Question: I am having issues when running my script after the most recent API update. I had some issues that I was able to fix with some help from around here but now I am having a get by ID issue. I am unsure of where it is coming from because I have a few things that get by ID. Any help? Here is my code if you want to run it and a picture of what the error looks like.
If you want to run it you need to have a folder called Templates and a document inside of there. Inside of the document just needs to be {A} for column A in your spreadsheet and it should still give you that error, thanks!

'''
function generateDocument(e) {
var template = DriveApp.getFileById(e.parameter.Templates);
Logger.log(template.getName());
var Sheet = SpreadsheetApp.getActiveSpreadsheet();
var row = Number(e.parameter.row) //+1; // Remove the // in this line next to the +1 to skip headers
Logger.log(row);
var currentFID = e.parameter.curFID;
Logger.log(currentFID);
var myDocID = template.makeCopy(Sheet.getRange('B' + row).getValue() + ' - ' + Sheet.getRange('E' + row).getValue() + ' - ' + Sheet.getRange('D' + row).getValue() + ' - ' + Sheet.getRange('X' + row).getValue()).getId();
var myDoc = DocumentApp.openById(myDocID);
var copyBody = myDoc.getActiveSection();
var Sheet = SpreadsheetApp.getActiveSpreadsheet();
//row--; // decrement row number to be in concordance with real row numbers in sheet
var myRow = SpreadsheetApp.getActiveSpreadsheet().getRange(row + ":" + row);
for (var i = 1; i < Sheet.getLastColumn() + 1; i++) {
var myCell = myRow.getCell(1, i);
copyBody.replaceText("{" + myCell.getA1Notation().replace(row, "") + "}", myCell.getValue());
}
myDoc.saveAndClose();
var destFolder = DriveApp.getFolderById(currentFID);
Logger.log(myDocID);
var doc = DriveApp.getFileById(myDocID); // get the document again but using DriveApp this time...
doc.addToFolder(destFolder); // add it to the desired folder
doc.removeFromFolder(DriveApp.getRootFolder()); // I did it step by step to be more easy to follow
var pdf = DriveApp.getFileById(myDocID).getAs("application/pdf");
destFolder.createFile(pdf); // this will create the pdf file in your folder
var app = UiApp.getActiveApplication();
app.close();
return app;
}
////////////////////////////////////////////////////////////////////////////////////////////////////////////////////////
function getTemplates() {
var doc = SpreadsheetApp.getActiveSpreadsheet();
var app = UiApp.createApplication().setTitle('Generate from template');
// Create a grid with 3 text boxes and corresponding labels
var grid = app.createGrid(5, 2);
grid.setWidget(0, 0, app.createLabel('Template name:'));
var list = app.createListBox();
list.setName('Templates');
grid.setWidget(0, 1, list);
var folders = DriveApp.getFoldersByName("Templates");
while (folders.hasNext())
{
var folder = folders.next();
Logger.log(folder.getName());
var allMyFilesByType = folder.getFilesByType(MimeType.GOOGLE_DOCS)
};
while (allMyFilesByType.hasNext())
{
var file = allMyFilesByType.next();
list.addItem(file.getName());
Logger.log(file.getName());
};
grid.setWidget(1, 0, app.createLabel('Row:'));
var row = app.createTextBox().setName('row');
row.setValue(SpreadsheetApp.getActiveSpreadsheet().getActiveRange().getRow());
grid.setWidget(1, 1, row);
var curFN = app.createTextBox().setText('MyDrive/').setName('curFN').setId('curFN').setWidth('400');
var curFID = app.createTextBox().setText(DriveApp.getRootFolder().getId()).setName('curFID').setId('curFID').setVisible(false);
var listF = app.createListBox().setName('listF').setId('listF').addItem('Please Select Folder', 'x');
grid.setText(2, 0, 'Type Path:').setWidget(2, 1, curFN).setText(3, 0, 'OR').setText(4, 0, 'Choose Path:').setWidget(4, 1, listF).setWidget(3, 1, curFID);
var folders = DriveApp.getRootFolder().getFolders();
while (folders.hasNext()) {
var folder = folders.next();
listF.addItem(folder.getName(),folder.getId())
};
var handlerF = app.createServerHandler('folderSelect').addCallbackElement(grid);
listF.addChangeHandler(handlerF);
var panel = app.createVerticalPanel();
panel.add(grid);
var button = app.createButton('Submit');
var handler = app.createServerClickHandler('generateDocument');
handler.addCallbackElement(grid);
button.addClickHandler(handler);
// Add the button to the panel and the panel to the application, then display the application app in the Spreadsheet doc
panel.add(button);
app.add(panel);
doc.show(app);
}
////////////////////////////////////////////////////////////////////////////////////////////////////////////////////////////
function folderSelect(e)
{
var app = UiApp.getActiveApplication();
var currentFN = e.parameter.curFN;
var currentFID = e.parameter.listF;
Logger.log(currentFID);
var listF = app.getElementById('listF');
var curFN = app.getElementById('curFN');
var curFID = app.getElementById('curFID');
if (currentFID == 'x') {
currentFID = DriveApp.getRootFolder().getId();
curFN.setText('MyDrive/')
};
var startFolder = DriveApp.getFolderById(currentFID);
var folders = startFolder.getFolders();
listF.clear().addItem('No More Sub Folders!', 'x').addItem('Go back to Root', 'x');
if (folders.length > 0) {
listF.clear();
listF.addItem('Select Sub Folder', 'x')
};
while (folders.hasNext()) {
var folder = folders.next();
listF.addItem(folder.getName(),folder.getId())
};
curFN.setText(currentFN + DriveApp.getFolderById(currentFID).getName() + '/');
if (currentFID == DriveApp.getRootFolder().getId()) {
curFN.setText('MyDrive/')
};
curFID.setText(currentFID);
return app;
}
////////////////////////////////////////////////////////////////////////////////////////////////////////////////////////////
function onOpen() {
var ss = SpreadsheetApp.getActiveSpreadsheet();
var menuEntries = [{
name: "Export Row to Document",
functionName: "getTemplates"
}];
ss.addMenu("Generate Documents Here!", menuEntries);
}
'''
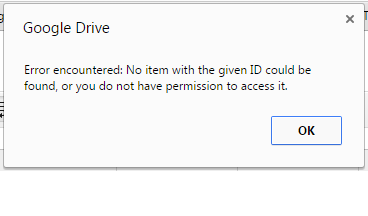
Answer: problem is in this statement
> var template = DriveApp.getFileById(e.parameter.Templates);
when you see the e.parameter.Templates name in logger it will be a file name. but DriveApp.getFileById will expect file id.
the above problem can be solved when you add file Id along with file name in
> list.addItem(file.getName(),file.getId());
of getTemplates() method.
here is working code
'''
function generateDocument(e)
{
//Logger.log(DriveApp.getFilesByName(e.parameter.Templates).);
//SpreadsheetApp.getUi().alert(e.parameter.Templates);
var template = DriveApp.getFileById(e.parameter.Templates);
//Logger.log(e.parameter.Templates.getId());
var Sheet = SpreadsheetApp.getActiveSpreadsheet();
var row = Number(e.parameter.row) //+1; // Remove the // in this line next to the +1 to skip headers
Logger.log(row);
var currentFID = e.parameter.listF;
Logger.log(currentFID);
var myDocID = template.makeCopy(Sheet.getRange('B' + row).getValue() + ' - ' + Sheet.getRange('E' + row).getValue() + ' - ' + Sheet.getRange('D' + row).getValue() + ' - ' + Sheet.getRange('X' + row).getValue()).getId();
var myDoc = DocumentApp.openById(myDocID);
var copyBody = myDoc.getActiveSection();
var Sheet = SpreadsheetApp.getActiveSpreadsheet();
//row--; // decrement row number to be in concordance with real row numbers in sheet
var myRow = SpreadsheetApp.getActiveSpreadsheet().getRange(row + ":" + row);
for (var i = 1; i < Sheet.getLastColumn() + 1; i++) {
var myCell = myRow.getCell(1, i);
copyBody.replaceText("{" + myCell.getA1Notation().replace(row, "") + "}", myCell.getValue());
}
myDoc.saveAndClose();
var destFolder = DriveApp.getFolderById(currentFID);
Logger.log(myDocID);
var doc = DriveApp.getFileById(myDocID); // get the document again but using DriveApp this time...
destFolder.addFile(doc);//add to filder
var pdf = DriveApp.getFileById(myDocID).getAs("application/pdf");
destFolder.createFile(pdf); // this will create the pdf file in your folder
var app = UiApp.getActiveApplication();
app.close();
return app;
}
////////////////////////////////////////////////////////////////////////////////////////////////////////////////////////
function getTemplates()
{
var doc = SpreadsheetApp.getActiveSpreadsheet();
var app = UiApp.createApplication().setTitle('Generate from template');
// Create a grid with 3 text boxes and corresponding labels
var grid = app.createGrid(5, 2);
grid.setWidget(0, 0, app.createLabel('Template name:'));
var list = app.createListBox();
list.setName('Templates');
grid.setWidget(0, 1, list);
var folders = DriveApp.getFoldersByName("Templates");
while (folders.hasNext())
{
var folder = folders.next();
Logger.log(folder.getName());
var allMyFilesByType = folder.getFilesByType(MimeType.GOOGLE_DOCS)
};
while (allMyFilesByType.hasNext())
{
var file = allMyFilesByType.next();
list.addItem(file.getName(),file.getId());
Logger.log(file.getName());
};
grid.setWidget(1, 0, app.createLabel('Row:'));
var row = app.createTextBox().setName('row');
row.setValue(SpreadsheetApp.getActiveSpreadsheet().getActiveRange().getRow());
grid.setWidget(1, 1, row);
var curFN = app.createTextBox().setText('MyDrive/').setName('curFN').setId('curFN').setWidth('400');
var curFID = app.createTextBox().setText(DriveApp.getRootFolder().getId()).setName('curFID').setId('curFID').setVisible(false);
var listF = app.createListBox().setName('listF').setId('listF').addItem('Please Select Folder', 'x');
grid.setText(2, 0, 'Type Path:').setWidget(2, 1, curFN).setText(3, 0, 'OR').setText(4, 0, 'Choose Path:').setWidget(4, 1, listF).setWidget(3, 1, curFID);
var folders = DriveApp.getRootFolder().getFolders();
while (folders.hasNext()) {
var folder = folders.next();
listF.addItem(folder.getName(),folder.getId())
};
var handlerF = app.createServerHandler('folderSelect').addCallbackElement(grid);
listF.addChangeHandler(handlerF);
var panel = app.createVerticalPanel();
panel.add(grid);
var button = app.createButton('Submit');
var handler = app.createServerClickHandler('generateDocument');
handler.addCallbackElement(grid);
button.addClickHandler(handler);
// Add the button to the panel and the panel to the application, then display the application app in the Spreadsheet doc
panel.add(button);
app.add(panel);
doc.show(app);
}
////////////////////////////////////////////////////////////////////////////////////////////////////////////////////////////
function folderSelect(e)
{
var app = UiApp.getActiveApplication();
var currentFN = e.parameter.curFN;
var currentFID = e.parameter.listF;
Logger.log(currentFID);
var listF = app.getElementById('listF');
var curFN = app.getElementById('curFN');
var curFID = app.getElementById('curFID');
if (currentFID == 'x') {
currentFID = DriveApp.getRootFolder().getId();
curFN.setText('MyDrive/')
};
var startFolder = DriveApp.getFolderById(currentFID);
var folders = startFolder.getFolders();
listF.clear().addItem('No More Sub Folders!', 'x').addItem('Go back to Root', 'x');
if (folders.length > 0)
{
listF.clear();
listF.addItem('Select Sub Folder', 'x')
};
while (folders.hasNext())
{
var folder = folders.next();
listF.addItem(folder.getName(),folder.getId())
};
curFN.setText(currentFN + DriveApp.getFolderById(currentFID).getName() + '/');
if (currentFID == DriveApp.getRootFolder().getId()) {
curFN.setText('MyDrive/')
};
curFID.setText(currentFID);
return app;
}
////////////////////////////////////////////////////////////////////////////////////////////////////////////////////////////
function onOpen()
{
var ss = SpreadsheetApp.getActiveSpreadsheet();
var menuEntries = [{
name: "Export Row to Document",
functionName: "getTemplates"
}];
ss.addMenu("Generate Documents Here!", menuEntries);
}
'''